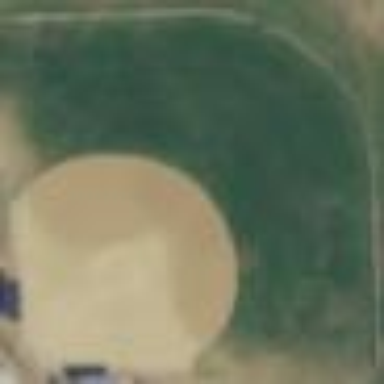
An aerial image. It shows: Baseball pitch for leisure land.